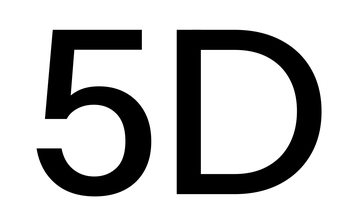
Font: InstrumentSans_Medium